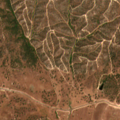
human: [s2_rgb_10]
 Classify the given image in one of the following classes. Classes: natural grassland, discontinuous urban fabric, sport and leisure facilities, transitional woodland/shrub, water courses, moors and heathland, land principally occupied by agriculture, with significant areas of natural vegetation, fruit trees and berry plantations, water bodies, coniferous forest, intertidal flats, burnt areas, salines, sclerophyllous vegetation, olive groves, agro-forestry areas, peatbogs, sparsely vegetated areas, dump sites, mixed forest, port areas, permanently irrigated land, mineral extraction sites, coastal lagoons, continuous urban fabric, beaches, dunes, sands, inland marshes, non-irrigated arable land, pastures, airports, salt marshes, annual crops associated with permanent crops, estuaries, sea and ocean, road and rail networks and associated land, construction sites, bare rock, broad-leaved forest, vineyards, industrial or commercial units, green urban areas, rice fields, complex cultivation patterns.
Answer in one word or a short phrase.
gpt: pastures, agro-forestry areas, broad-leaved forest, transitional woodland/shrub